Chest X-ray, PA view. Patient: 29 years old, sex F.
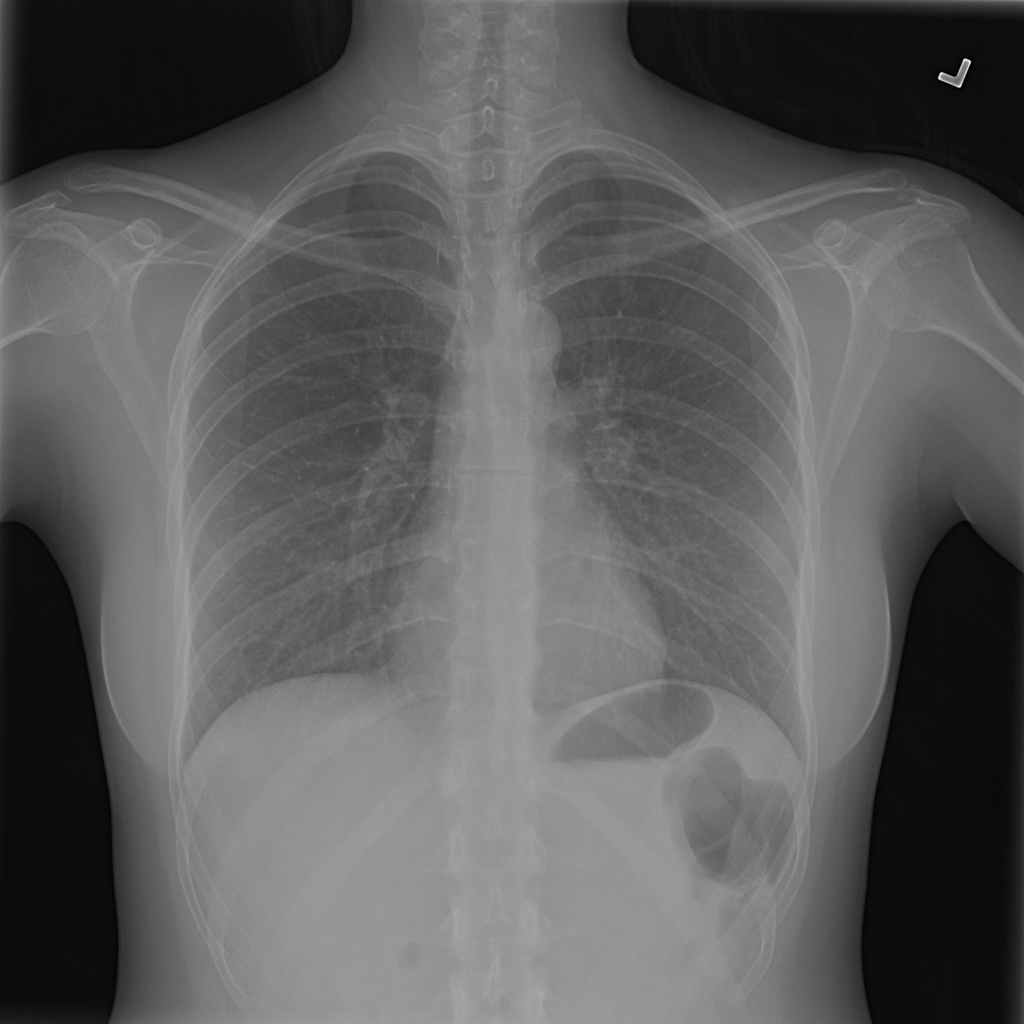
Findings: No Finding